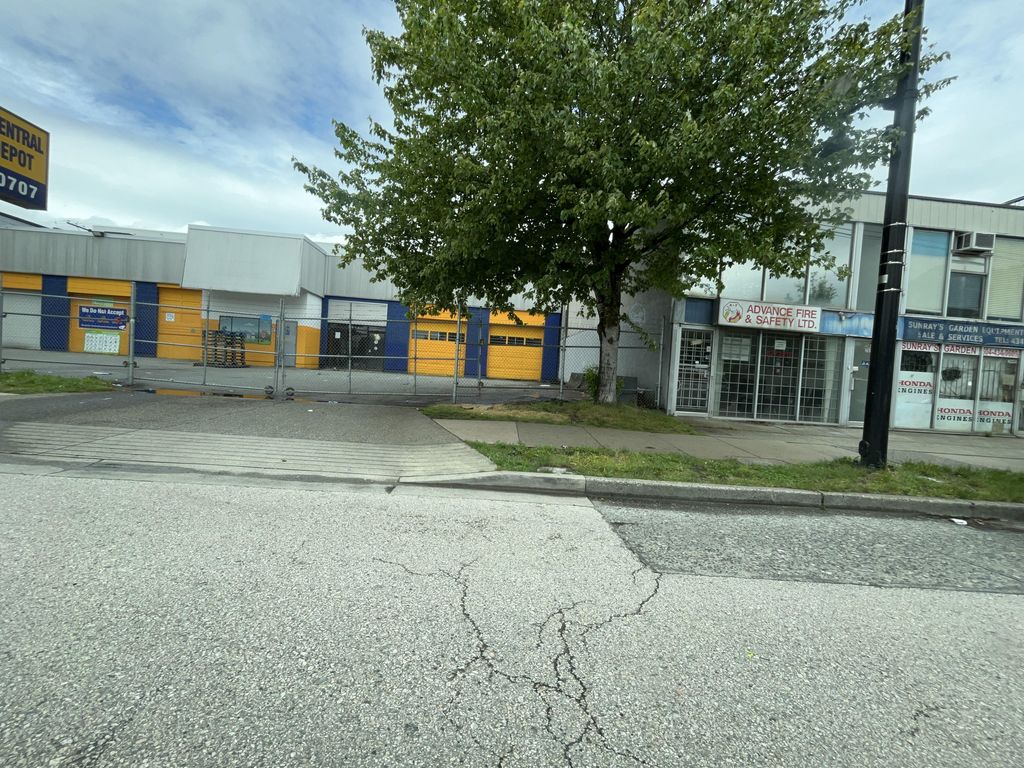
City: vancouver